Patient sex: F
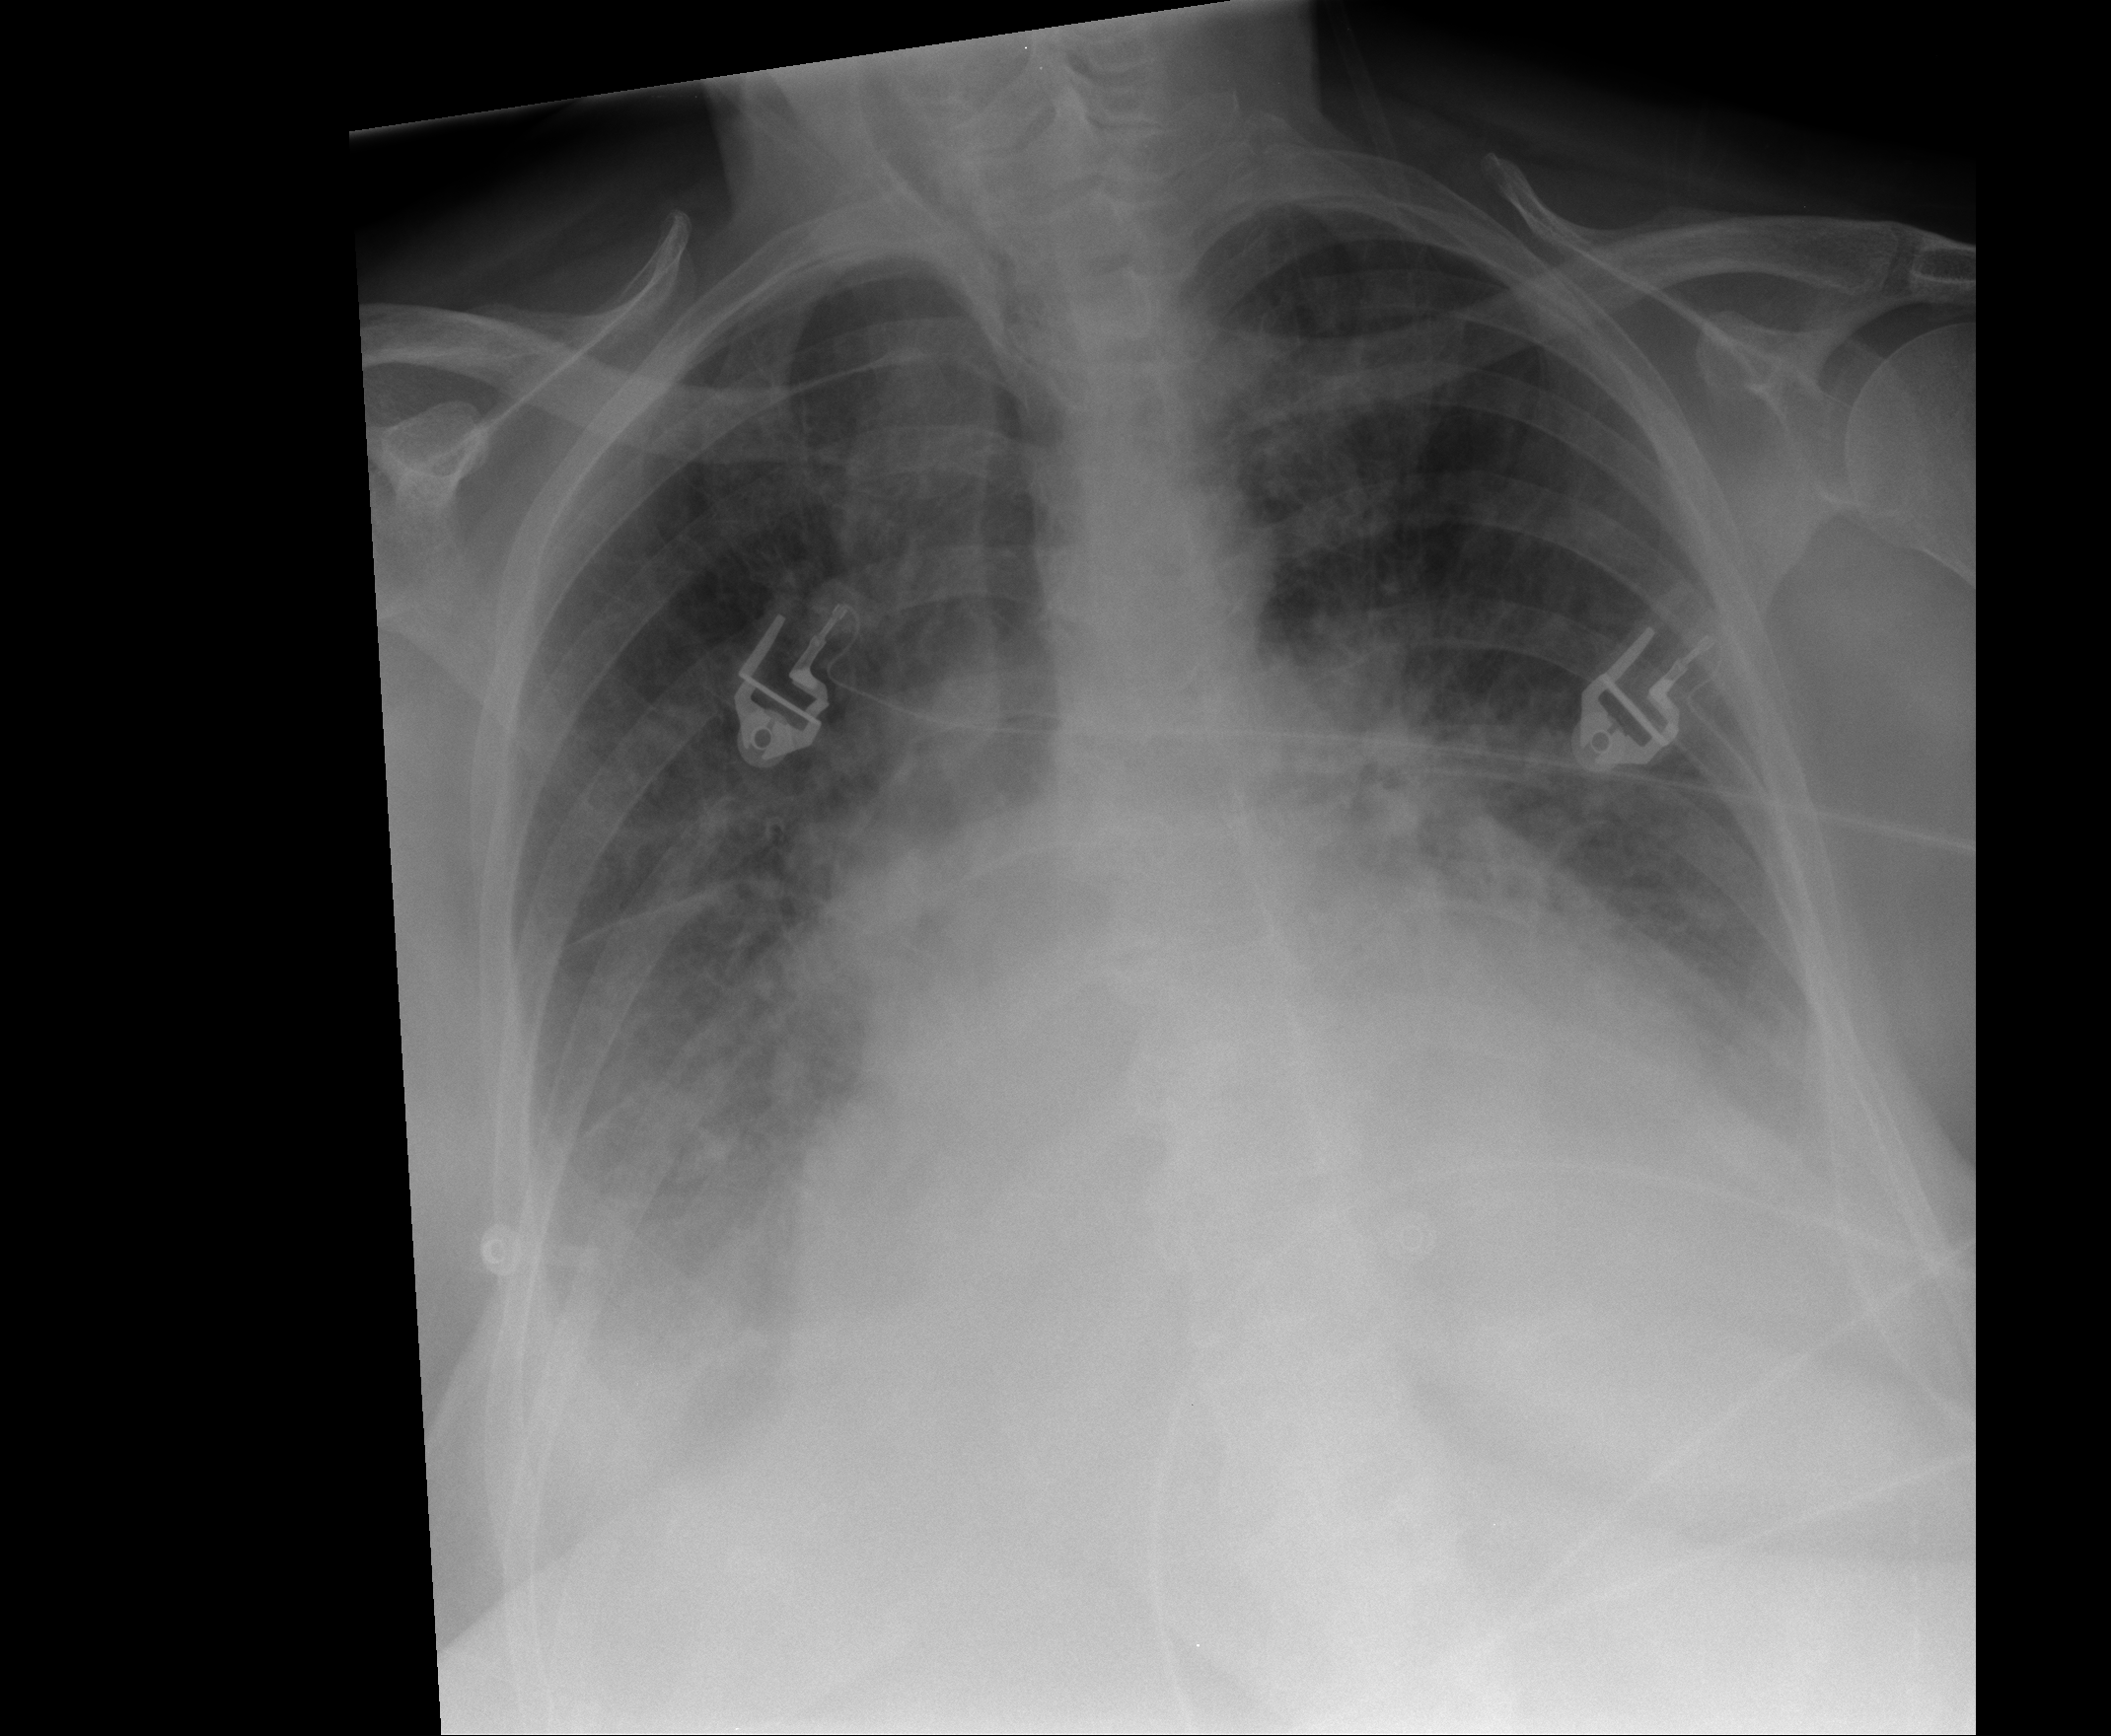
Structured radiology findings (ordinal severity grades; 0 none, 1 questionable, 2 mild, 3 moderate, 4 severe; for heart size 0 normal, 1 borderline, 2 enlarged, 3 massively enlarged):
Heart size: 3
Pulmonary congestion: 3
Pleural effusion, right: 2
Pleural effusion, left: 2
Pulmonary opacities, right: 0
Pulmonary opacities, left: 0
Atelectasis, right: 2
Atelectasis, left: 2